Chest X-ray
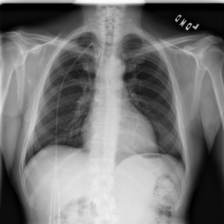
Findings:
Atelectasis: negative
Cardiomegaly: negative
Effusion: negative
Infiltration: negative
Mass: negative
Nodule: negative
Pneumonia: negative
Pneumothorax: negative
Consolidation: negative
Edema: negative
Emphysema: negative
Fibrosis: negative
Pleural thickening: negative
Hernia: negative